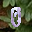
Label: 0